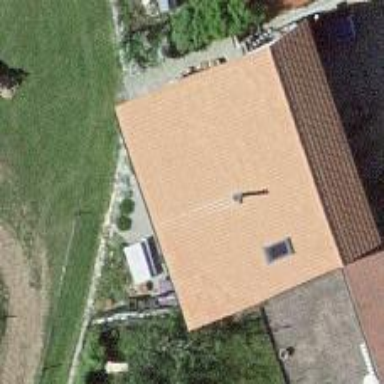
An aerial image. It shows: Garage.